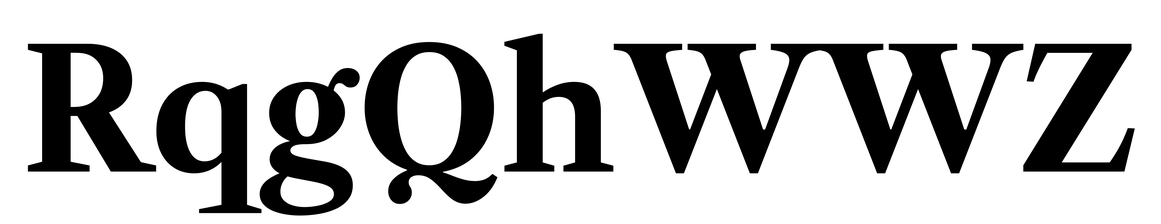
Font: LibreCaslonText_Bold